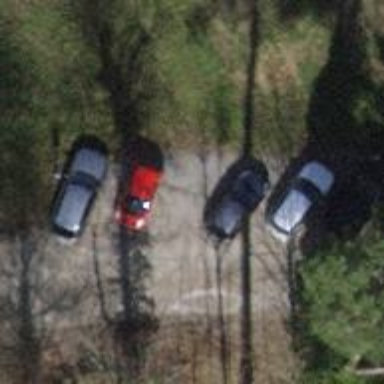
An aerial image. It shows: Parking space is available.